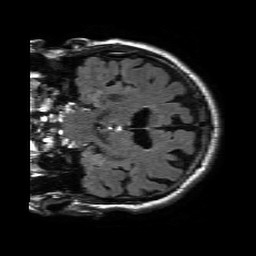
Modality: FLAIR
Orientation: coronal
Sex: male
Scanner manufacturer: philips
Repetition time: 11 s
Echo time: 0.125 s